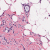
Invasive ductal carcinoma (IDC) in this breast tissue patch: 0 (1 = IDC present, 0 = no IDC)